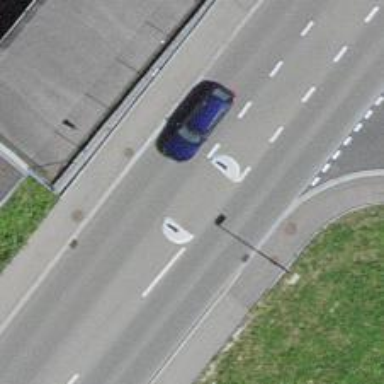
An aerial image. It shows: Uncontrolled zebra crossing on the road.